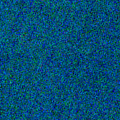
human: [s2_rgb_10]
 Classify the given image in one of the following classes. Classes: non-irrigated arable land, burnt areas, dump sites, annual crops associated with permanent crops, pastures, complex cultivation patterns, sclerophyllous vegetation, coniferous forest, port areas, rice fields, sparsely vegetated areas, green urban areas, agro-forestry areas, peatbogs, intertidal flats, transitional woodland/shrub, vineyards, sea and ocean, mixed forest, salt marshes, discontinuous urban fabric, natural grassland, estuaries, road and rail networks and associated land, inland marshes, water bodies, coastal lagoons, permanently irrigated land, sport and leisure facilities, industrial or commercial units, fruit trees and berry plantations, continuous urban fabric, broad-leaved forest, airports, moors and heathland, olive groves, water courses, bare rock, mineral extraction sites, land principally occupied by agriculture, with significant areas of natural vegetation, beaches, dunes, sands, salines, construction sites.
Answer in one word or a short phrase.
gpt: sea and ocean